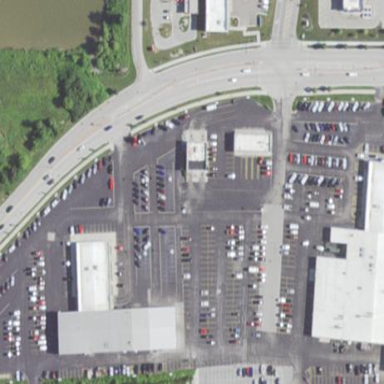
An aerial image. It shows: Retail area.